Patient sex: M
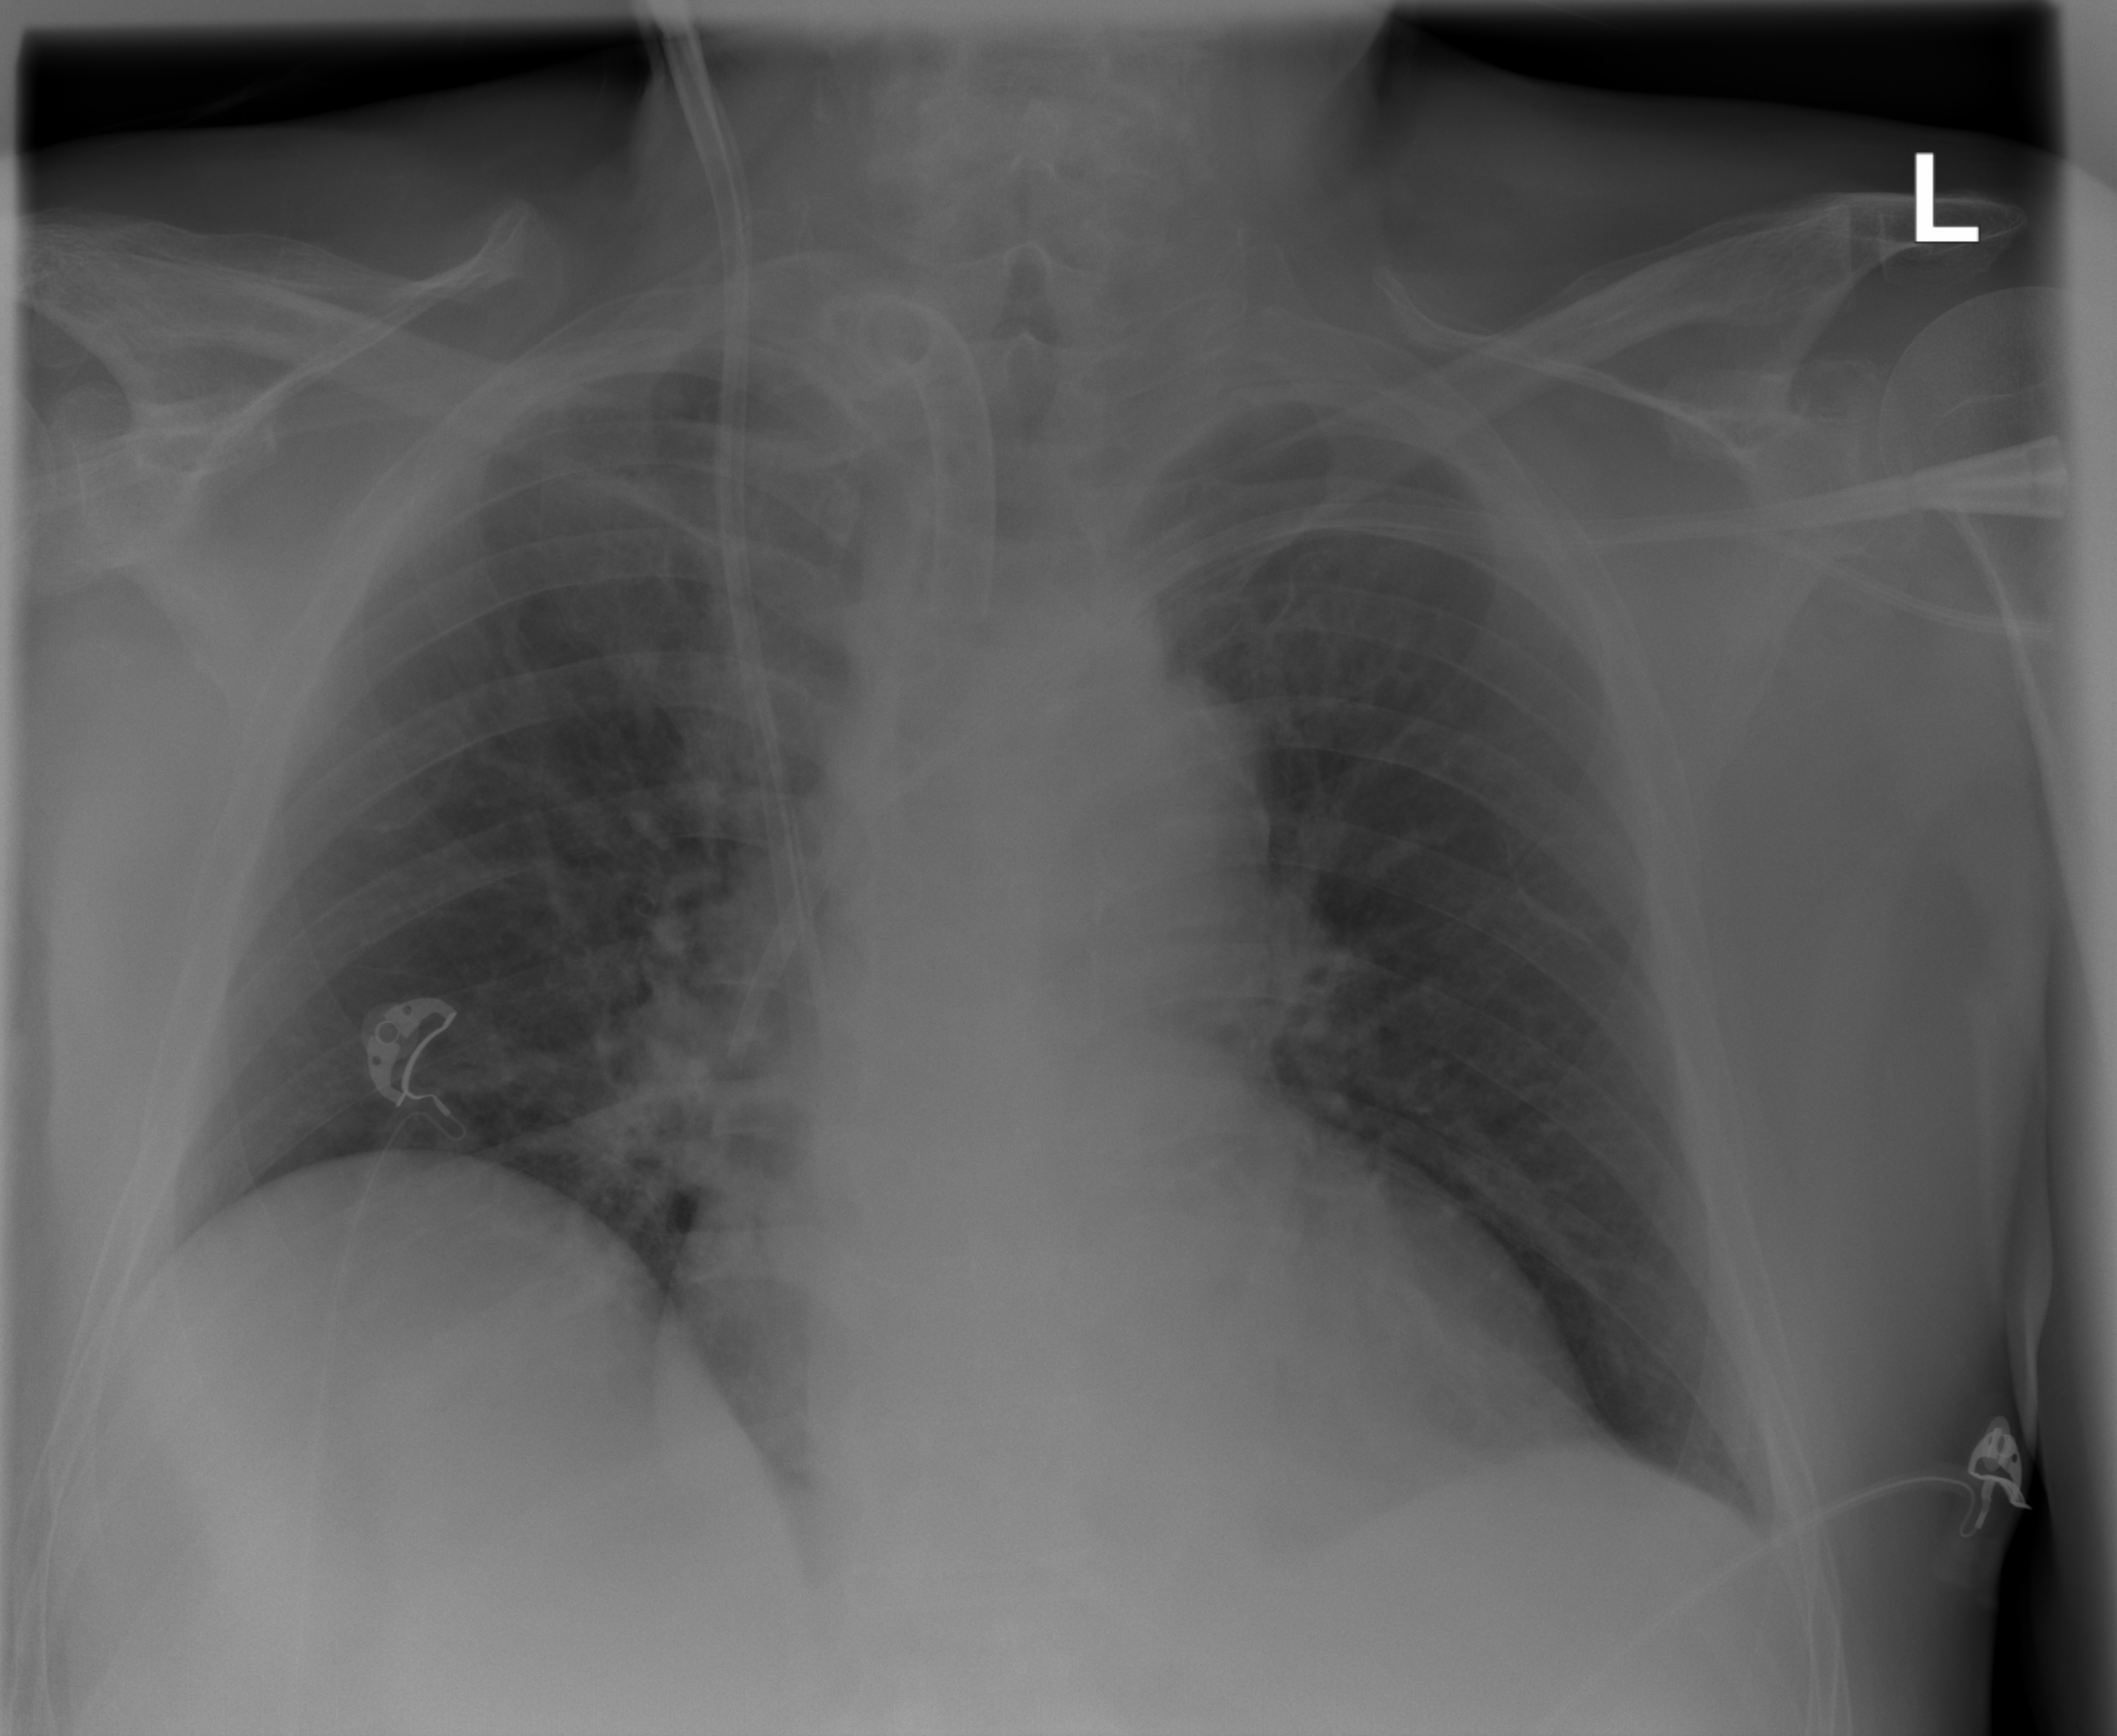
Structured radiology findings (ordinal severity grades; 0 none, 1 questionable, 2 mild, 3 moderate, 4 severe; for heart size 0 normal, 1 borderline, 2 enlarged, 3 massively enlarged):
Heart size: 2
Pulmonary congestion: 1
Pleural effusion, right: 0
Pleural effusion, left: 0
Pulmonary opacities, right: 0
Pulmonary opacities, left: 0
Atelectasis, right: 1
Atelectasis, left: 0